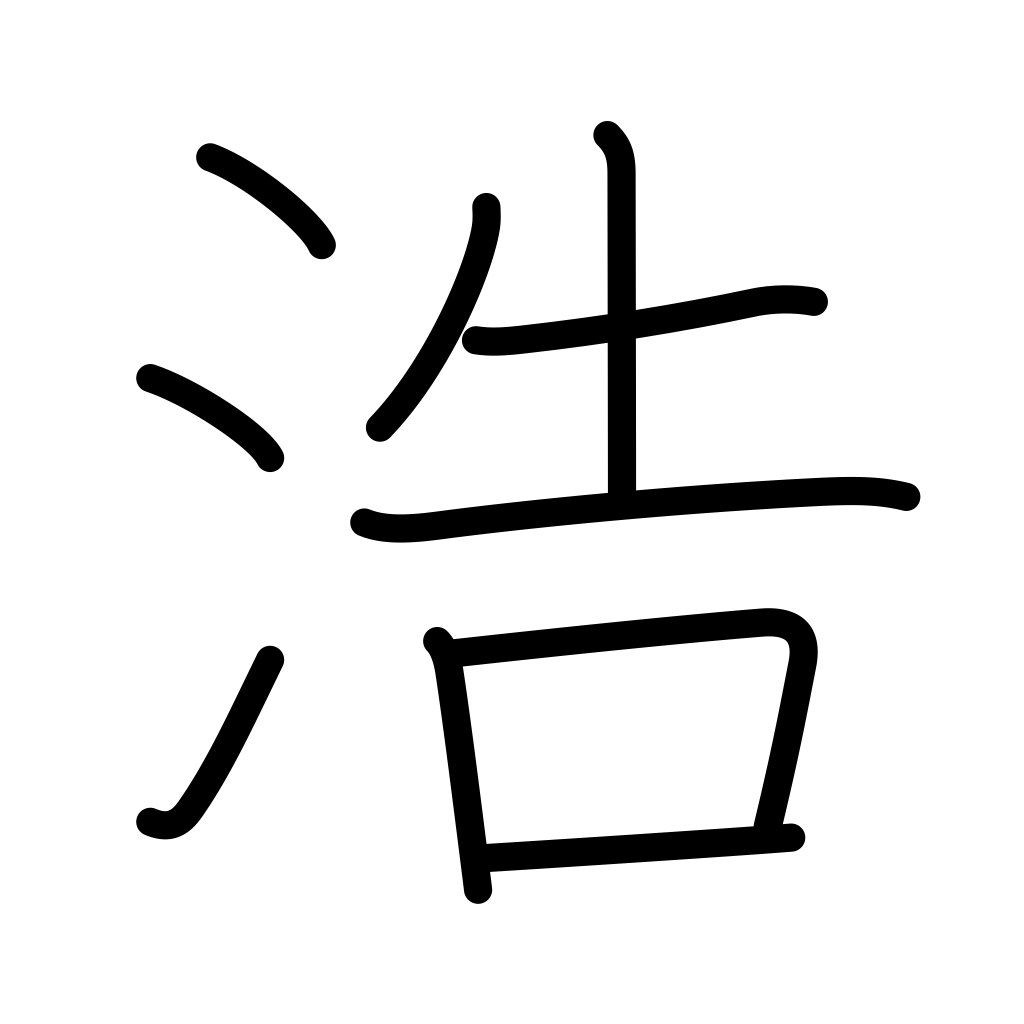
Meaning: wide expanse, abundance, vigorous